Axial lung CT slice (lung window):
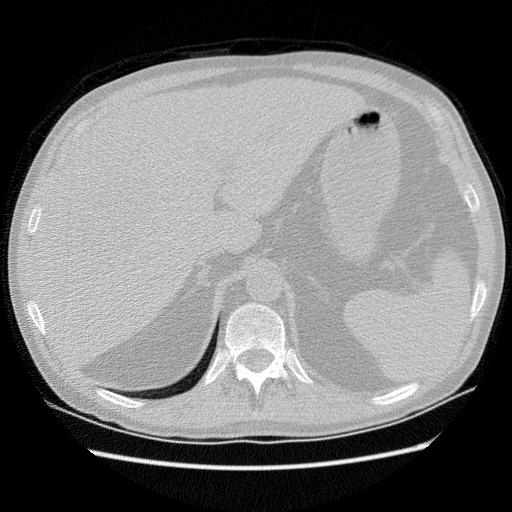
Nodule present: no